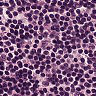
Metastatic tissue present: no